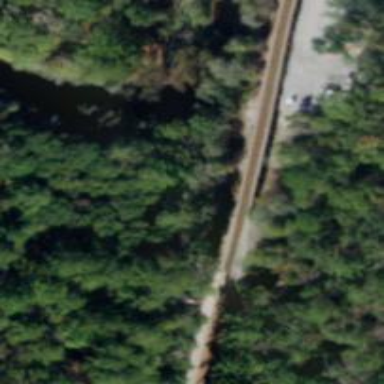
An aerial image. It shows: Bridge over railway line.